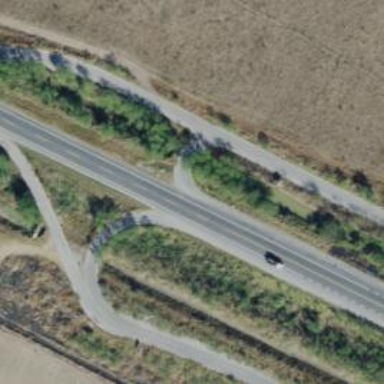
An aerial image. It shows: Trunk link highway.